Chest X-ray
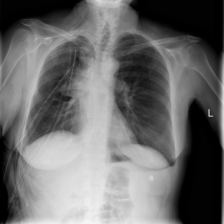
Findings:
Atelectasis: negative
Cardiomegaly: negative
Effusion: negative
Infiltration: positive
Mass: negative
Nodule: negative
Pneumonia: negative
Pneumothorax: negative
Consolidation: negative
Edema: negative
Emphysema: negative
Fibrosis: negative
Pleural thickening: negative
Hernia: negative